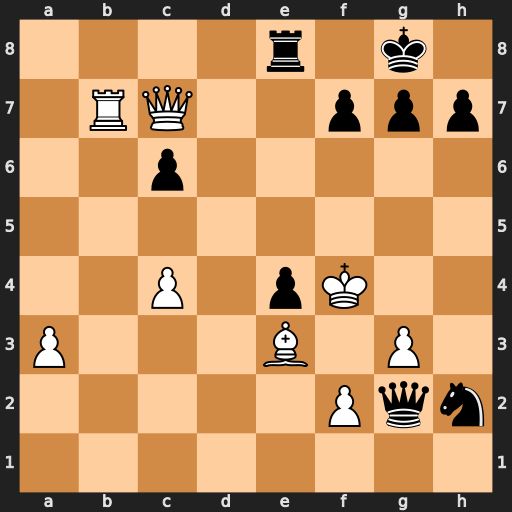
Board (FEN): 4r1k1/1RQ2ppp/2p5/8/2P1pK2/P3B1P1/5Pqn/8
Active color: w
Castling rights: -
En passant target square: -
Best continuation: Qxf7+ Kh8 Qxe8#